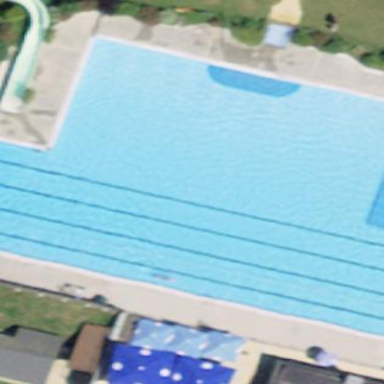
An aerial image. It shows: Swimming pool area designated for leisure and sports activities.